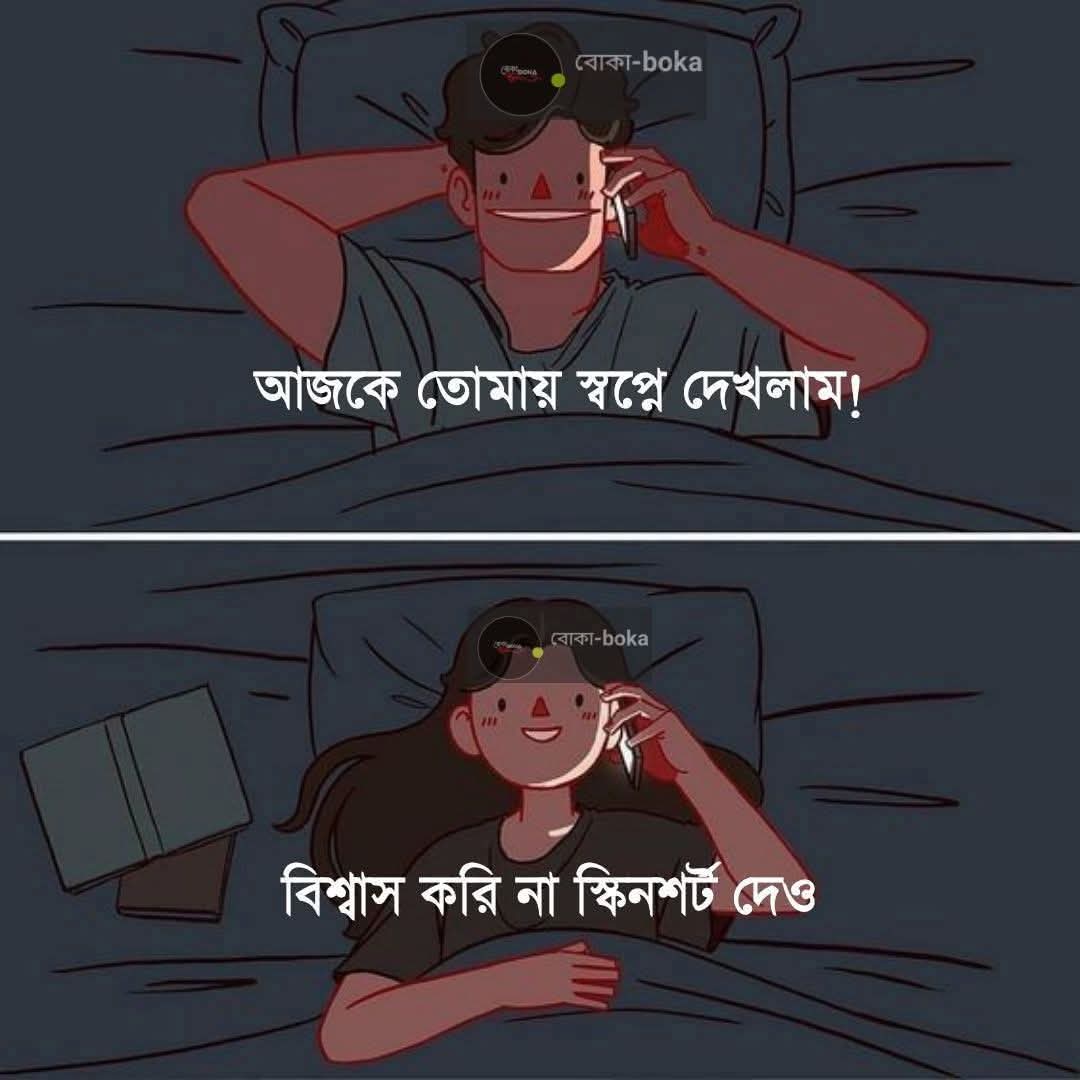
Text: আজকে তোমায় স্বপ্নে দেখলাম!
বিশ্বাস করি না স্কিনশর্ট দেও
Label: Non Hate